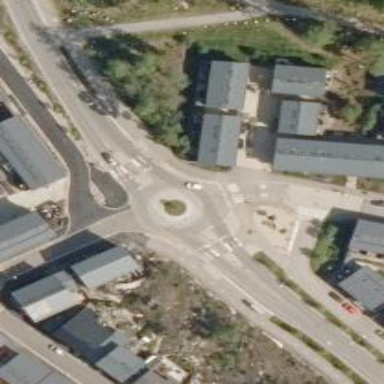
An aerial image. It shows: Crossing on asphalt cycleway.